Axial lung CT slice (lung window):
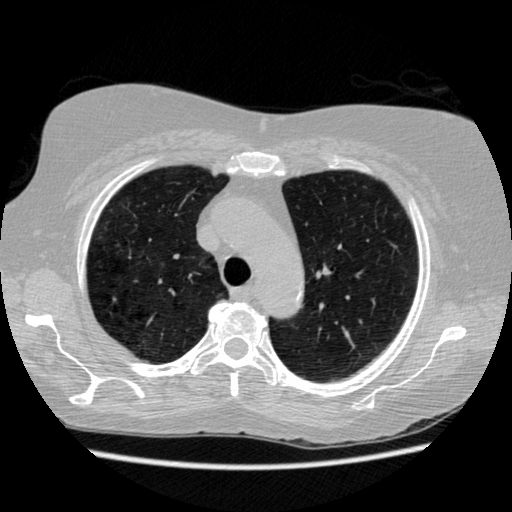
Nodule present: no